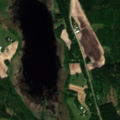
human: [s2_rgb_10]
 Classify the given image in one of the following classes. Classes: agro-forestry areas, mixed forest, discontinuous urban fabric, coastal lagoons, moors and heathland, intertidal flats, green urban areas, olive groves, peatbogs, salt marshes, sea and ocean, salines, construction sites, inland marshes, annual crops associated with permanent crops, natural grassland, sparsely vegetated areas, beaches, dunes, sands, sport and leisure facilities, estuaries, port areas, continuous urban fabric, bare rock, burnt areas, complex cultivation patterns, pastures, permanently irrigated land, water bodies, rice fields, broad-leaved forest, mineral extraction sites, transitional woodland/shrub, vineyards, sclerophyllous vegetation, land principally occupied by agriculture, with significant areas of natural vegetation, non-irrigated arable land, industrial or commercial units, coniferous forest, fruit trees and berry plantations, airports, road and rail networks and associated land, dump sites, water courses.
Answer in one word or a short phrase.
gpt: non-irrigated arable land, land principally occupied by agriculture, with significant areas of natural vegetation, mixed forest, inland marshes